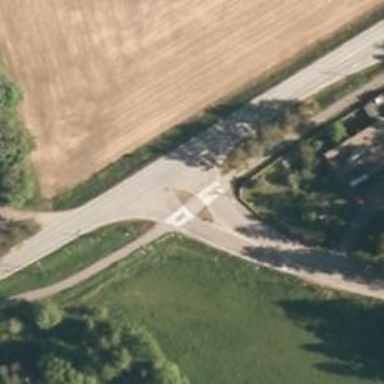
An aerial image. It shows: Island crossing on the road.